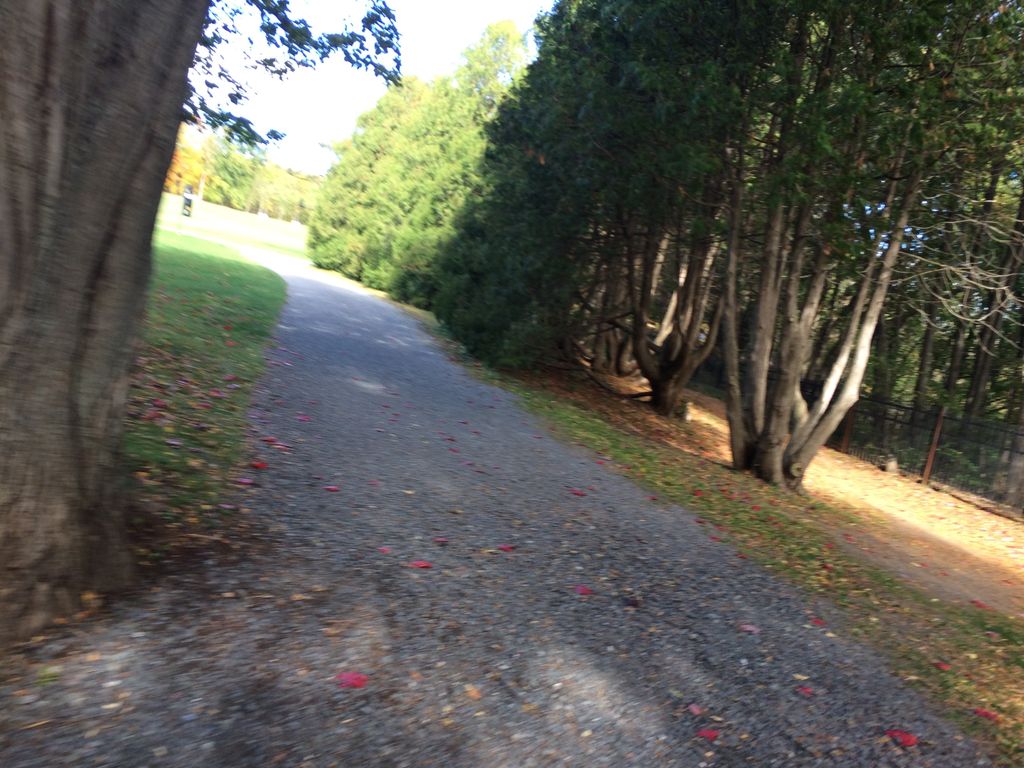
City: quebec_city